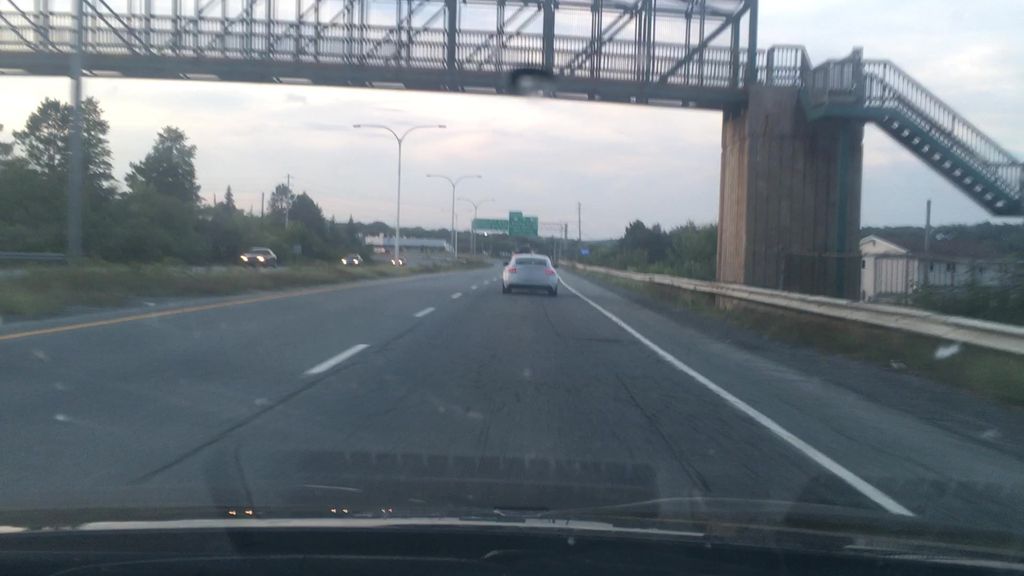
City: halifax